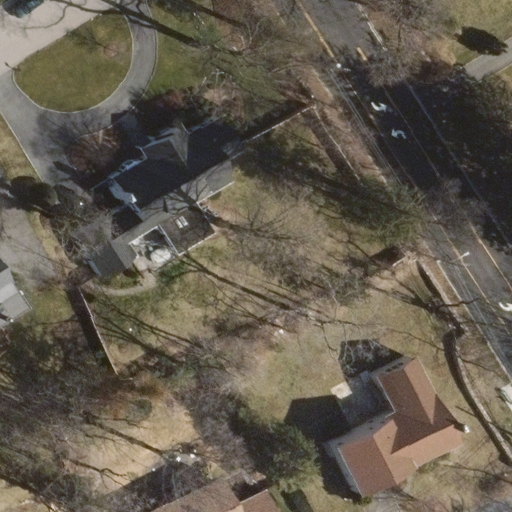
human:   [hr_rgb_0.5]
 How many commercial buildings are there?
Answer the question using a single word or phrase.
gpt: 0

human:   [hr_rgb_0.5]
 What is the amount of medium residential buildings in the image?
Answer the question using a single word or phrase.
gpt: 3

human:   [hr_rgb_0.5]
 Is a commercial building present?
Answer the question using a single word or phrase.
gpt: no

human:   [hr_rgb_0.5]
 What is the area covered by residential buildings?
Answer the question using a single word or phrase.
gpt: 945m2

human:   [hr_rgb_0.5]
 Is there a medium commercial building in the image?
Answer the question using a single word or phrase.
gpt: no

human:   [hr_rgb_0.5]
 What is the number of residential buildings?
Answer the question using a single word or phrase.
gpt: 4

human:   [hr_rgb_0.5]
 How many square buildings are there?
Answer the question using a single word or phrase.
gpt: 0

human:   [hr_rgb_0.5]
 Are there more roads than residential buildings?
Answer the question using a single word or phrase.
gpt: no

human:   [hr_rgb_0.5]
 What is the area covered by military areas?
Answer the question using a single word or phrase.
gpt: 0m2

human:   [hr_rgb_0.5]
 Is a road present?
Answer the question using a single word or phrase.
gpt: yes

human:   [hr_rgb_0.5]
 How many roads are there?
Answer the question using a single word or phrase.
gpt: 2

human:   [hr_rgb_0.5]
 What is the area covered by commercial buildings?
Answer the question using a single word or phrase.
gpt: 0m2

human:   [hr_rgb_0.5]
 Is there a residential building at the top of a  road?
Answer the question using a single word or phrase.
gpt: no

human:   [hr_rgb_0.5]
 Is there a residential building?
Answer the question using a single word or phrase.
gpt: yes

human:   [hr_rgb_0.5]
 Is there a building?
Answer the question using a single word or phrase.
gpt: yes

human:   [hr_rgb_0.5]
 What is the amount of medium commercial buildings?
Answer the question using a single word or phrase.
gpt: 0

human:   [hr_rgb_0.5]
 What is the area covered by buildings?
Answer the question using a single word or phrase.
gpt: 945m2

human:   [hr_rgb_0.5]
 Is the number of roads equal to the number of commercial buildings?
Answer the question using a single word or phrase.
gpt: no

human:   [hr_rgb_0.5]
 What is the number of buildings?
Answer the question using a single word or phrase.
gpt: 4

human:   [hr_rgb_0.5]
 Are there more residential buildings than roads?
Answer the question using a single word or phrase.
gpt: yes

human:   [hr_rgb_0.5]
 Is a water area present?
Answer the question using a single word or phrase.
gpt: no

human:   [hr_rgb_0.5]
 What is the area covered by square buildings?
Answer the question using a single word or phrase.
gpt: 0m2

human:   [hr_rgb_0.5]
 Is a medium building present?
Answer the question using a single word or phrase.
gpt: yes

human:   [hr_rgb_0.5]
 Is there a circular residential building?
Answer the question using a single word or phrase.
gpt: no

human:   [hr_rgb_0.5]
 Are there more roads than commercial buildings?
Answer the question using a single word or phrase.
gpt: yes

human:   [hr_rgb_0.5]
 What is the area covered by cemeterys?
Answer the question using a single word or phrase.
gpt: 0m2

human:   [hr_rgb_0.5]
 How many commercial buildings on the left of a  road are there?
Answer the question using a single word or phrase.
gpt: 0

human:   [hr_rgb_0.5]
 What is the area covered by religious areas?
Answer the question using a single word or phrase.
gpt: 0m2

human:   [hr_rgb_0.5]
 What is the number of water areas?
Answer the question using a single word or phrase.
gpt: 0

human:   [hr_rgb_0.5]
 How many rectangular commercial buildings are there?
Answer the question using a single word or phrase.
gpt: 0

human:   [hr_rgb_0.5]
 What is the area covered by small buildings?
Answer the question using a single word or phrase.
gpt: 13m2

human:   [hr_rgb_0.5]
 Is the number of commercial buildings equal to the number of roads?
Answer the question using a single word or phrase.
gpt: no

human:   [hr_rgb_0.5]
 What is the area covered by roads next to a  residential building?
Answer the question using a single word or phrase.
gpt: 0m2

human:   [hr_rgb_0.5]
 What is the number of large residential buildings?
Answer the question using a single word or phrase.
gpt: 0

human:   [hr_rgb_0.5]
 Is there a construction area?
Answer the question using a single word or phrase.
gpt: no

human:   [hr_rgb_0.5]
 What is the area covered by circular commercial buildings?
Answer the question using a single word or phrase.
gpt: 0m2

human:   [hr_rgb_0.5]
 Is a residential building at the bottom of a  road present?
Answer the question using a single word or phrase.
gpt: yes

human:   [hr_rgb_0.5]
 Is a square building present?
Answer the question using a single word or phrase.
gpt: no

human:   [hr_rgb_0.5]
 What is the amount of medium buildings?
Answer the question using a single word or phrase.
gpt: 3

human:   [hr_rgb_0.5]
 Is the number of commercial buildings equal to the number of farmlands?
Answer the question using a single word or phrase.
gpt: yes

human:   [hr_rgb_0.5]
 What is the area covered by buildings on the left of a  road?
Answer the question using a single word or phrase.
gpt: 590m2

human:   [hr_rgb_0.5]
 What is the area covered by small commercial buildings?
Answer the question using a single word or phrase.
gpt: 0m2

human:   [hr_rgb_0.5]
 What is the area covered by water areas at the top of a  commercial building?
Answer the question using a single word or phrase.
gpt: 0m2

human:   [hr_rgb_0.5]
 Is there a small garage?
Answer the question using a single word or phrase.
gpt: no

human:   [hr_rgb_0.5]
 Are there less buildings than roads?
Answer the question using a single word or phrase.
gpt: no

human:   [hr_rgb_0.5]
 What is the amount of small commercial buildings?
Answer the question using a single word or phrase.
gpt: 0

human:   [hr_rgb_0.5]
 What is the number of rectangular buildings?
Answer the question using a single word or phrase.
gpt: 2

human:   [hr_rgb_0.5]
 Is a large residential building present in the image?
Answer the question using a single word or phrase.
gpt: no

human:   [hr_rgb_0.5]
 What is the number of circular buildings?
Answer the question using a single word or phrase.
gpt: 0

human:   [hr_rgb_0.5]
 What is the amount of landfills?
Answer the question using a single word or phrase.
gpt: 0

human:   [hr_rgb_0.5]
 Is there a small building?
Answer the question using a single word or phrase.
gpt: yes

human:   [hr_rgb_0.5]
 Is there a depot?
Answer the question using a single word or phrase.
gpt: no

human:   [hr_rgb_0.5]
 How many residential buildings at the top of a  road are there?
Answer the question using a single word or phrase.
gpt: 0

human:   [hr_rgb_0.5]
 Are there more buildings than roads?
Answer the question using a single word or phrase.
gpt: yes

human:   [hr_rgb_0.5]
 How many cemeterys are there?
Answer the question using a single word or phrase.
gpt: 0

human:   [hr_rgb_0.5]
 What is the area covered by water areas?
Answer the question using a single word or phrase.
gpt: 0m2

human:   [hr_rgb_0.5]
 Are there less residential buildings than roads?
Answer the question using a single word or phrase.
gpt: no

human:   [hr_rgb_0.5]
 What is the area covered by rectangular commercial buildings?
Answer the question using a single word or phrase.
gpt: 0m2

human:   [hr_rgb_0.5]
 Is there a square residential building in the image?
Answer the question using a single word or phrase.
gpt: no

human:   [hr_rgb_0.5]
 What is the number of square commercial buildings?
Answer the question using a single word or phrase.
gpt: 0

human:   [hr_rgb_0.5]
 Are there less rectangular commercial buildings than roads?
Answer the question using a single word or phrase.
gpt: yes

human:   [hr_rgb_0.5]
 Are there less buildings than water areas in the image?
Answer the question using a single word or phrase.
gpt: no

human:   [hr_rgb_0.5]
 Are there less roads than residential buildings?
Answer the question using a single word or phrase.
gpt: yes

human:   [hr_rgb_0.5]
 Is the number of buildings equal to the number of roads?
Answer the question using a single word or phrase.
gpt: no